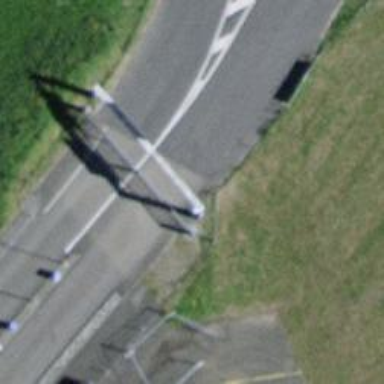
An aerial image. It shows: Lift gate barrier.